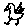
Label: bird